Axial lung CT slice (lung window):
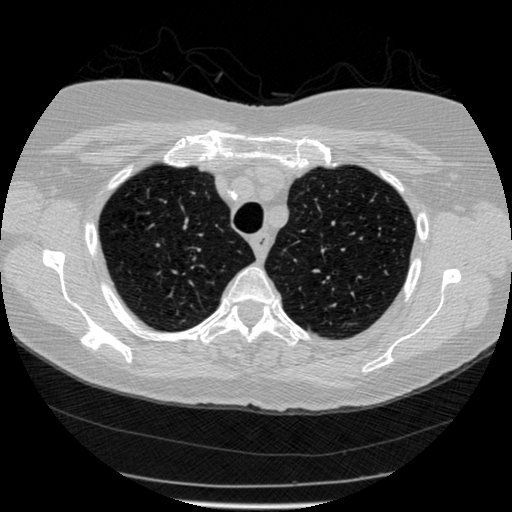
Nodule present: no